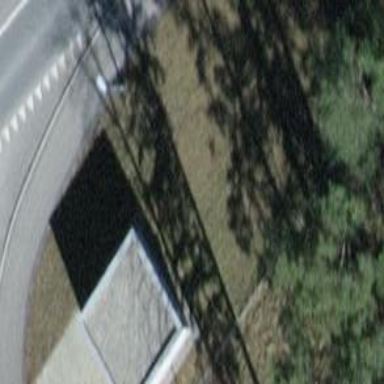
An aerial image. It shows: Service building.